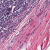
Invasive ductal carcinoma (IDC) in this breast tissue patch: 0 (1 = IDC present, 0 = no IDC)